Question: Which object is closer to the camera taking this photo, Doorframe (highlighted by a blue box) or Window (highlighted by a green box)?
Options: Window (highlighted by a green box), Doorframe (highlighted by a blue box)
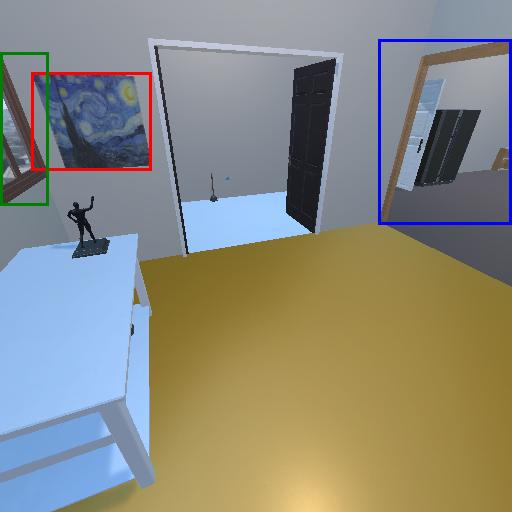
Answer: Window (highlighted by a green box)